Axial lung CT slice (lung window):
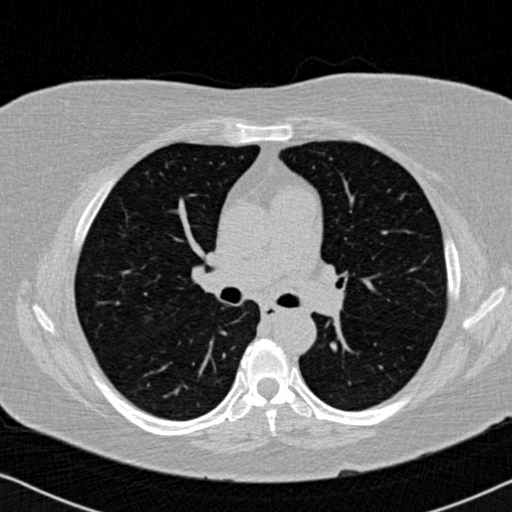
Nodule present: yes
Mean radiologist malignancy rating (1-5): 3